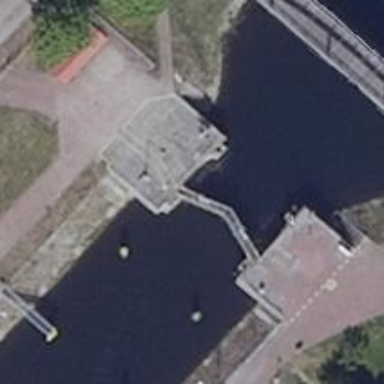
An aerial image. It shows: Lock gate on waterway.